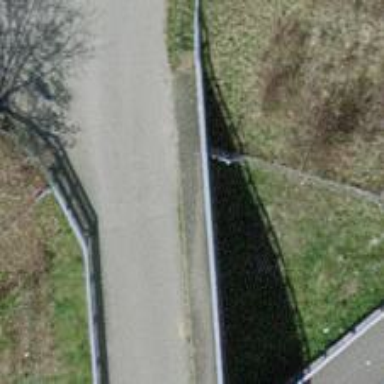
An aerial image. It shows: Unclassified road with bridge.